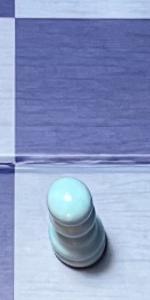
Label: Pawn_White